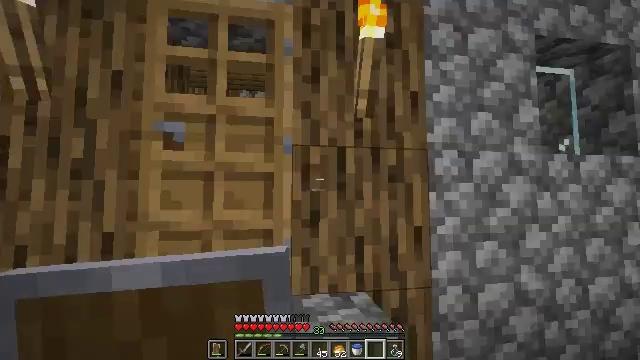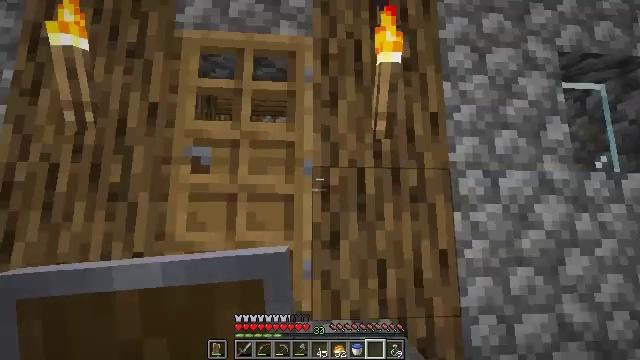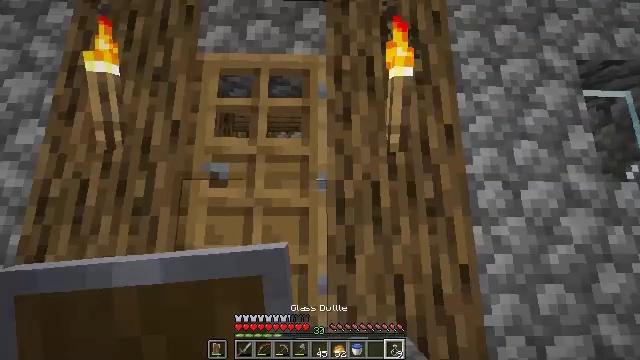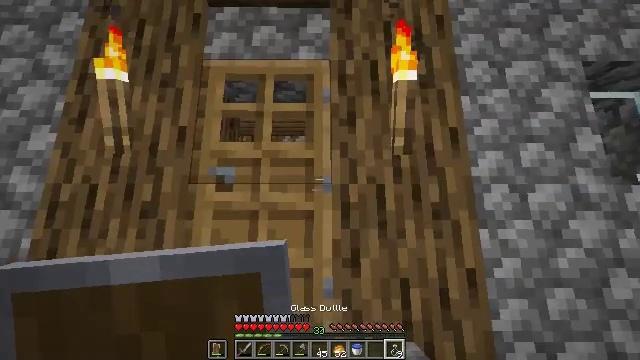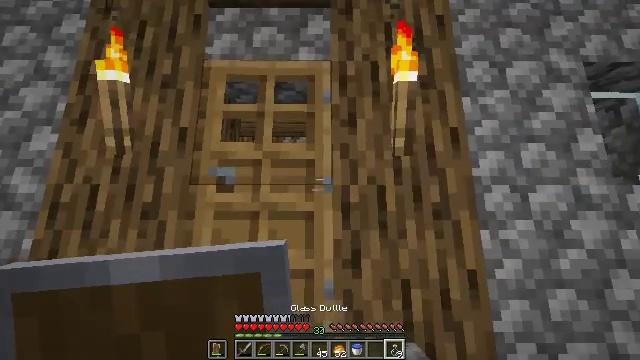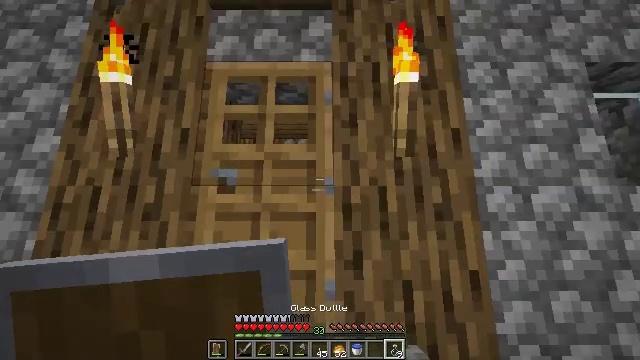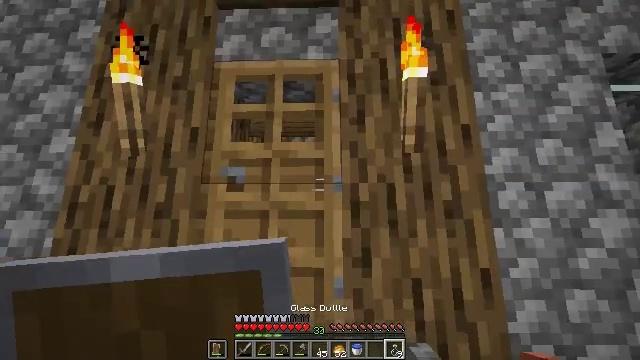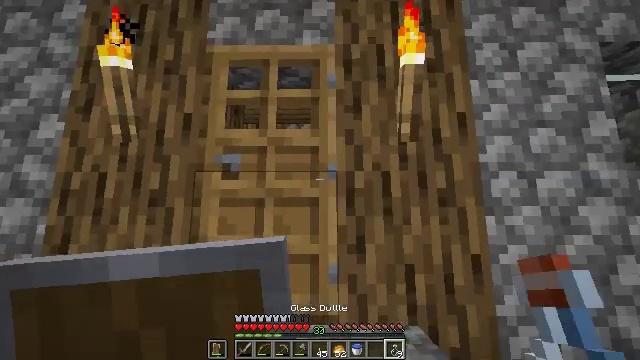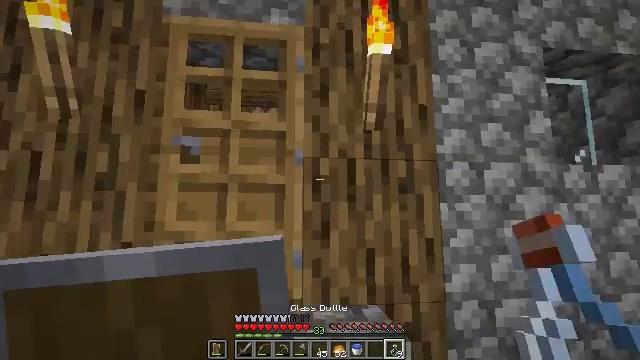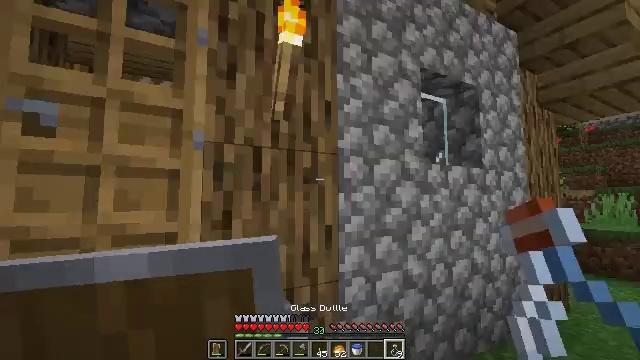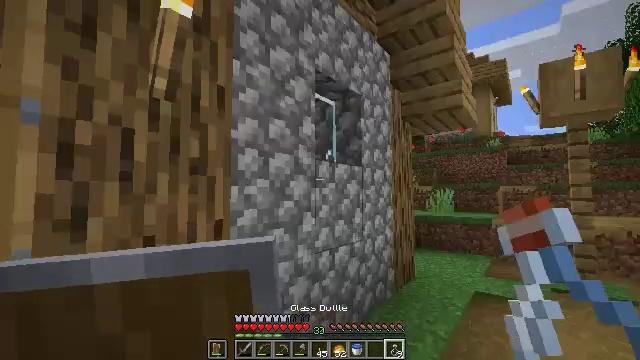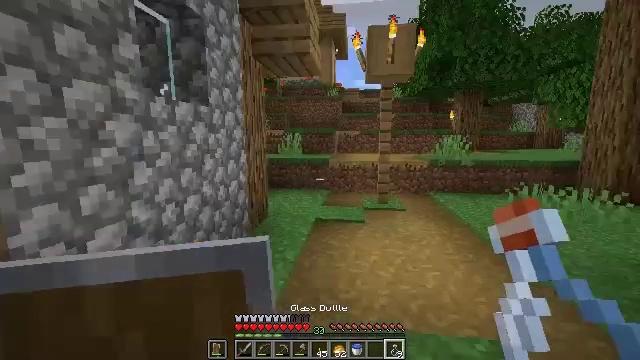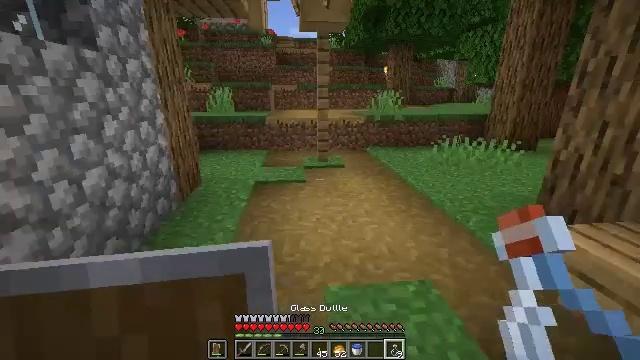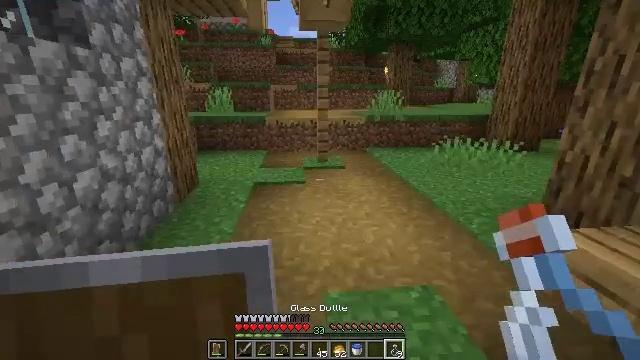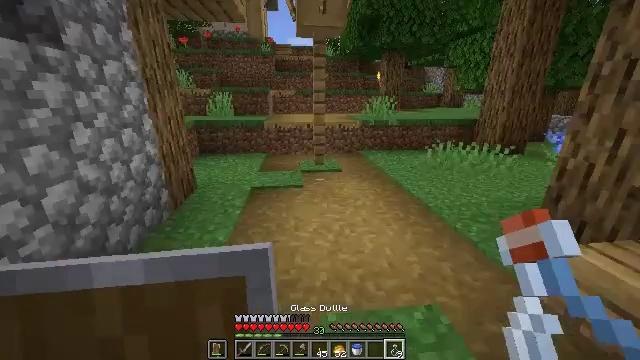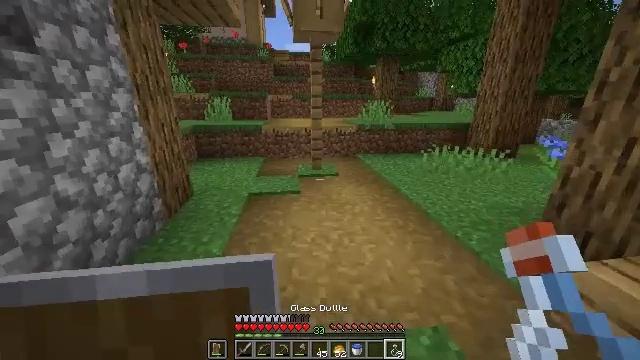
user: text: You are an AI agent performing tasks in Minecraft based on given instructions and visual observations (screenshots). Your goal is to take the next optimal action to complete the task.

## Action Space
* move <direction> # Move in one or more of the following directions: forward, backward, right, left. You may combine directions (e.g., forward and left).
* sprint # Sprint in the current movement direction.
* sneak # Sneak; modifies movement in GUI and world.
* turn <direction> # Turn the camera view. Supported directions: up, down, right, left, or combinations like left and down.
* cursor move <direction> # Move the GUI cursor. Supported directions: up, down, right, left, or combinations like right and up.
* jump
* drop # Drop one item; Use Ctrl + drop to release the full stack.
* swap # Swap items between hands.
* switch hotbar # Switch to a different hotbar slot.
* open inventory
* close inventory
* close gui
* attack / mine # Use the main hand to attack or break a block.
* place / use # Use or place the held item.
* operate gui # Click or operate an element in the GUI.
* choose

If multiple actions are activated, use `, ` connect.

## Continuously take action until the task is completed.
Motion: motion action
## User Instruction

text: Break the dandelion to obtain it.
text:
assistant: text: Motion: turn left and up
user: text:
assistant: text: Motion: turn left and up
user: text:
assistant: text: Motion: turn left
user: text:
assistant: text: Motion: no_op
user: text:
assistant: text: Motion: no_op
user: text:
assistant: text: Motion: turn left
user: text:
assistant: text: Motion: turn right and down
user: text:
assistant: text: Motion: turn right and down
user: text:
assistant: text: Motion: turn right and down
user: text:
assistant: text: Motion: turn right and down
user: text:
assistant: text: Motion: move forward, turn right and down
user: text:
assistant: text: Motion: move forward, turn right and down
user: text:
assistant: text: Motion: move forward, sprint
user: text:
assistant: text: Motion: move forward, sprint
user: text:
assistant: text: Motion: move forward
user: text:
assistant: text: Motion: move forward, turn up
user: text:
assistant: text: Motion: move forward
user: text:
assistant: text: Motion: move forward, turn left and up
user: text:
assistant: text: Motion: move forward, turn left and up
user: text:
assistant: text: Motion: move forward, turn left
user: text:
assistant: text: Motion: move forward
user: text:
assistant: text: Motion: move forward
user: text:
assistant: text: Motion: move forward
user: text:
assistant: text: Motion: move forward
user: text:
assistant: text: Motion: move forward
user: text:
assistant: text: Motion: move forward
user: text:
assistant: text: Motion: move forward
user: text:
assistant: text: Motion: move forward
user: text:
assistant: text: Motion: move forward, turn right and up
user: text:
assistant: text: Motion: move forward, turn right and up